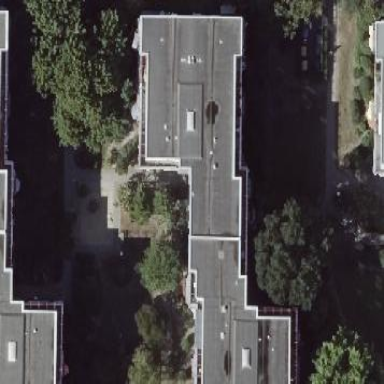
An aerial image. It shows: Apartment building with flat roof.